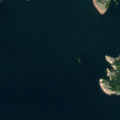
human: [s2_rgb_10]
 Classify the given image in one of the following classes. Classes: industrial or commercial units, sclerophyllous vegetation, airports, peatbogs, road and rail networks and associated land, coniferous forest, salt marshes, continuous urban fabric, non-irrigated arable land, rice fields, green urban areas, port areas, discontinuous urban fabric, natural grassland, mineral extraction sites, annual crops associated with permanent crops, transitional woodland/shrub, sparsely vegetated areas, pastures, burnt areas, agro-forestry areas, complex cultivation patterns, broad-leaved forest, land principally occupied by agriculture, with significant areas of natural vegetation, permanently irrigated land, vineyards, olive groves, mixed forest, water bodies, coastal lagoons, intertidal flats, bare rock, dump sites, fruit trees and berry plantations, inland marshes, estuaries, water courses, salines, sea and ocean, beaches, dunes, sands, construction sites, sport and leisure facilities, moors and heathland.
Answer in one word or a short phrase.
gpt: sea and ocean